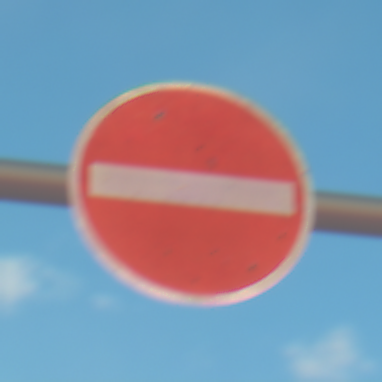
Verkehrszeichen: VerbotDerEinfahrt
Umgebung: Outdoor, RoadRail
Tageszeit: SunriseSunset
Wetter: PartlyCloudy
Licht: Natural
Jahreszeit: NotSpecified
Kontrast: HighContrast